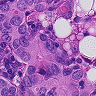
Metastatic tissue present: yes